Aerial crown-view tile of a tropical tree (Barro Colorado Island, Panama), acquired 20250616:
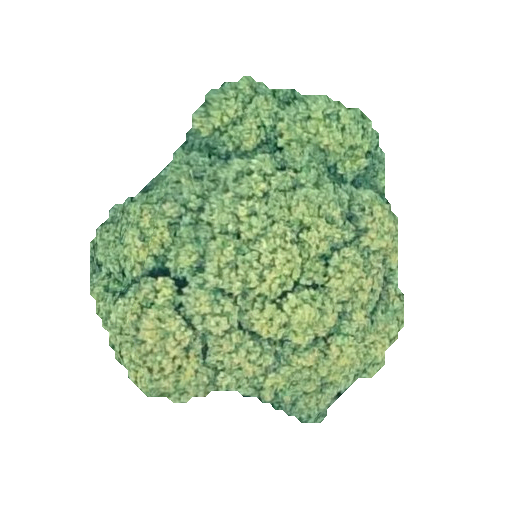
Species: Trichilia tuberculata
GBIF accepted scientific name: Trichilia tuberculata
Crown area: 113.592 m²